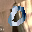
Label: 0